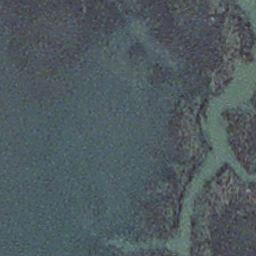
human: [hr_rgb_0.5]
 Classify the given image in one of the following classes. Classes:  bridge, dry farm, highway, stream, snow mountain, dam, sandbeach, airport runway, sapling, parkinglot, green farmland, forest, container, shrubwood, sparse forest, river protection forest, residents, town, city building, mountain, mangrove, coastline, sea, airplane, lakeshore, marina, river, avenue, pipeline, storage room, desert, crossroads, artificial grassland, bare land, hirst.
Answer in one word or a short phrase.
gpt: stream